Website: apple
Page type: customer-info-address
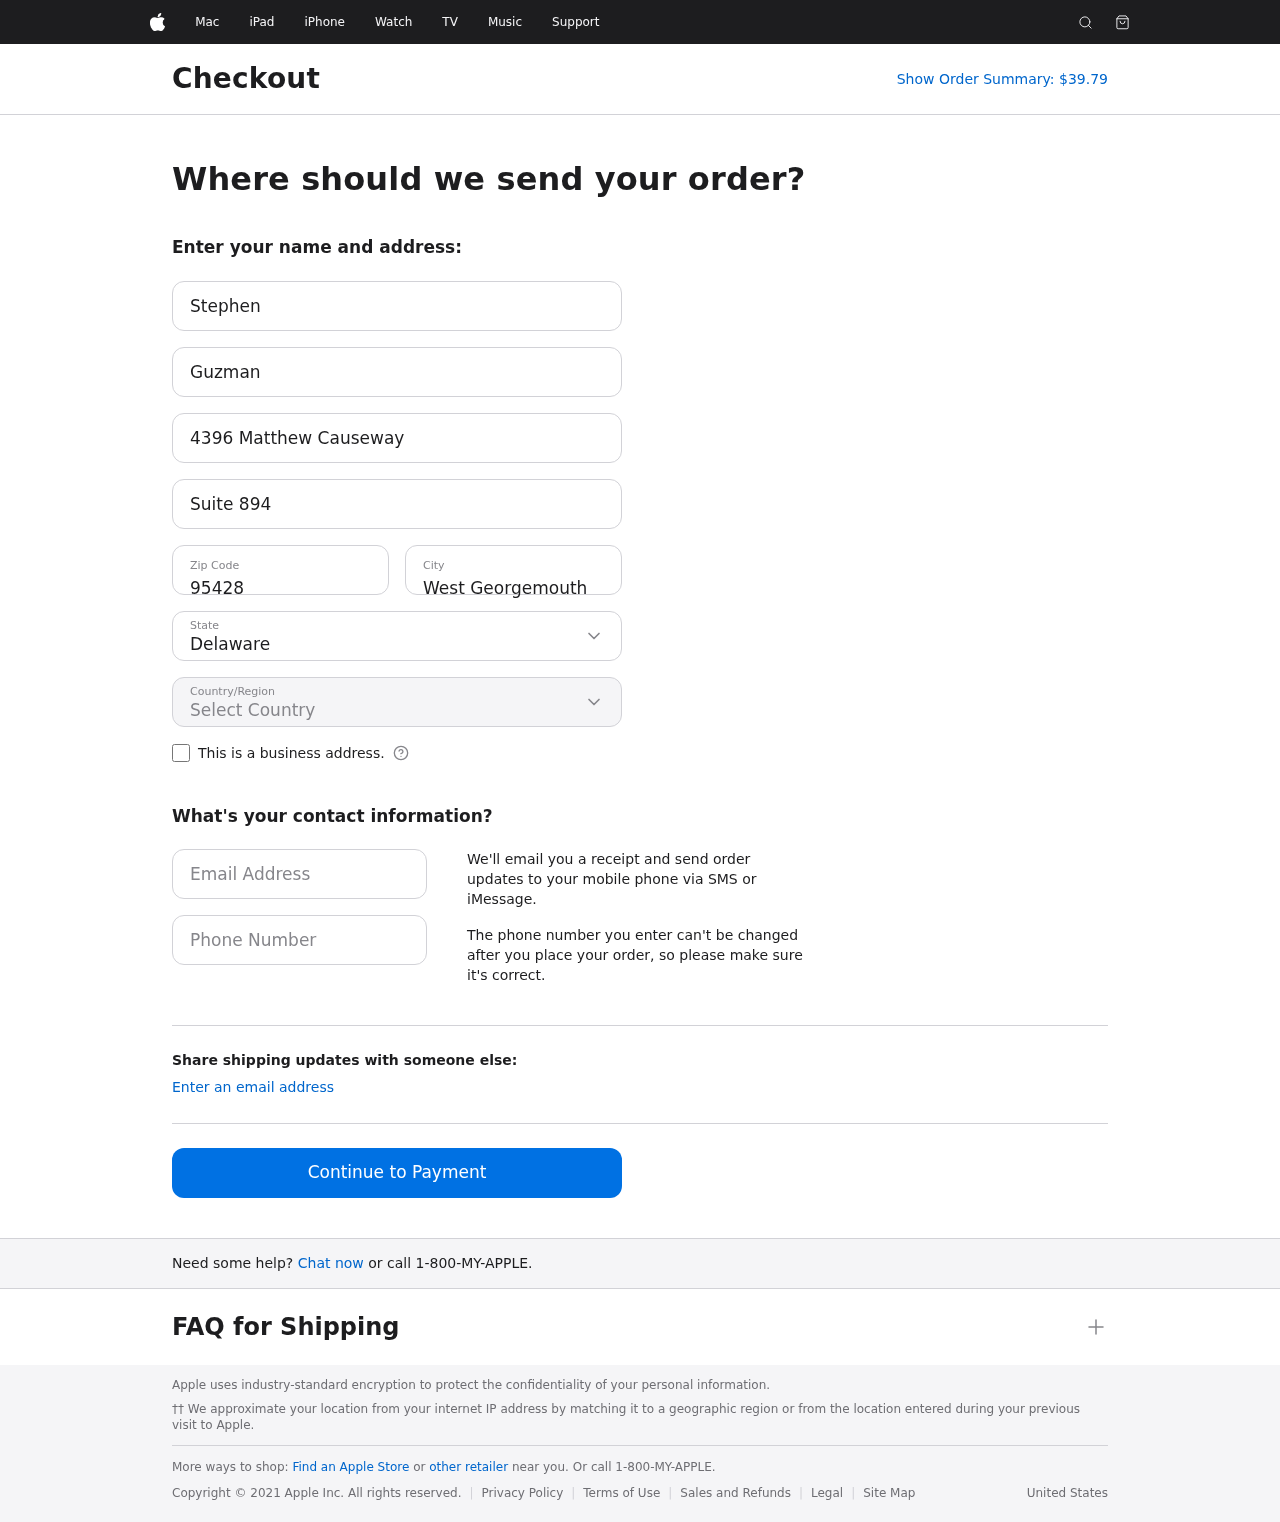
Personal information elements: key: PII_CITY
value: West Georgemouth
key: PII_COUNTRY
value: United States
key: PII_EMAIL
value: stephen_guzman@hotmail.com
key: PII_FIRSTNAME
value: Stephen
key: PII_LASTNAME
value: Guzman
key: PII_PHONE
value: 2509486391
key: PII_POSTCODE
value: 95428
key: PII_STATE
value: Delaware
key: PII_STREET
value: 4396 Matthew Causeway
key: PII_STREET2
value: Suite 894
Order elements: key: ORDER_TOTAL
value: Show Order Summary: $39.79